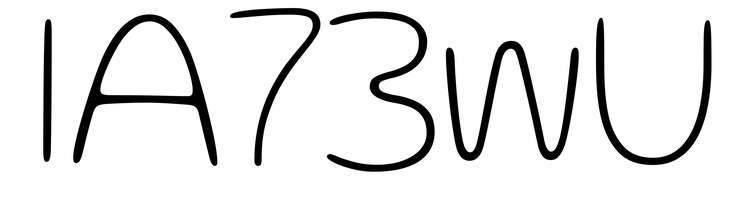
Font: Gluten_Thin